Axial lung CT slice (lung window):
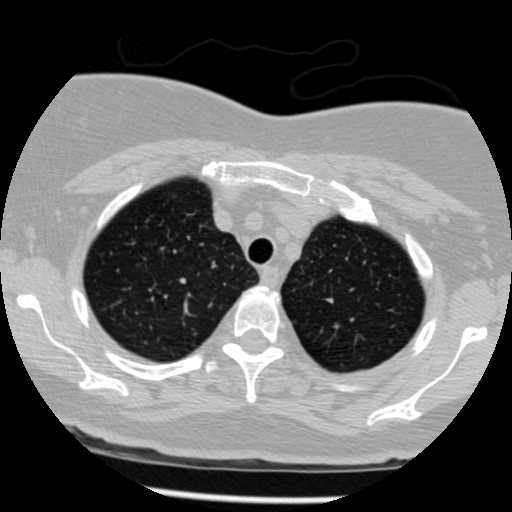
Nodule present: no